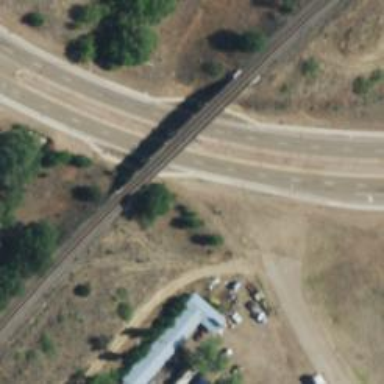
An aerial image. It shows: Primary highway.